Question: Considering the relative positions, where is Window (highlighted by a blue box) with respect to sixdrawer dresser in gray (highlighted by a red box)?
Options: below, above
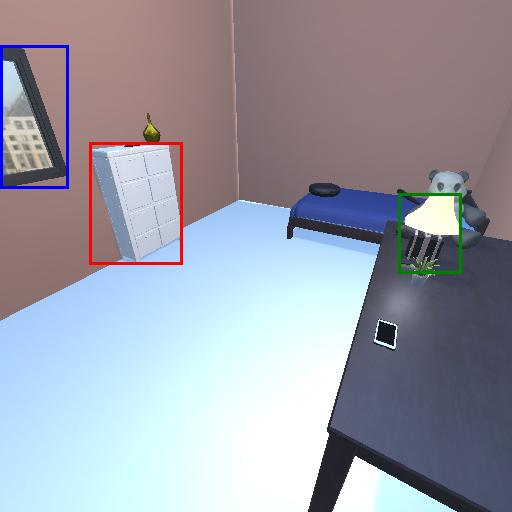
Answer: below